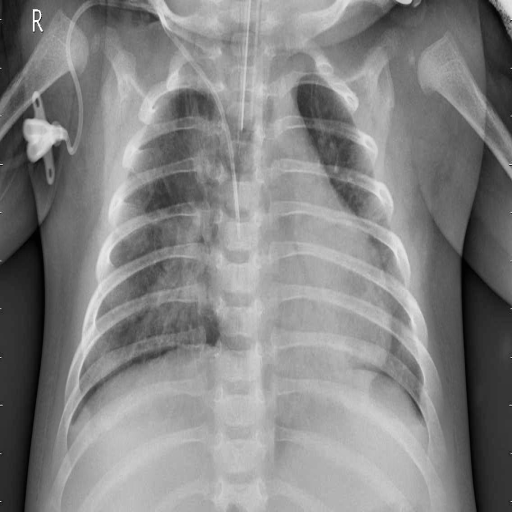
Finding: PNEUMONIA